Question: I am trying to find map direction between two location.
source location is device location.
destination location is database which I maintain.
Here is my code.
I am able to reach the screen where I choose transit mode bus ,train,subway
but I get result like No route found.
I am able to see "My Location " in From field
and latitude and longitude in to location
Here is my code for get direction.
'''
protected void getDirections() {
// TODO Auto-generated method stub
double dlongtd =result.get(0).getLongitude() ,dlattd=result.get(0).getLatitude();
Intent intent = new Intent(Intent.ACTION_VIEW,
Uri.parse("http://maps.google.com/maps?f=d&daddr="+dlongtd+","+dlattd));
intent.setComponent(new ComponentName("com.google.android.apps.maps",
"com.google.android.maps.MapsActivity"));
startActivity(intent);
}
'''
this the dialog box I get
and when I click any one of the transit I get no routs found toast

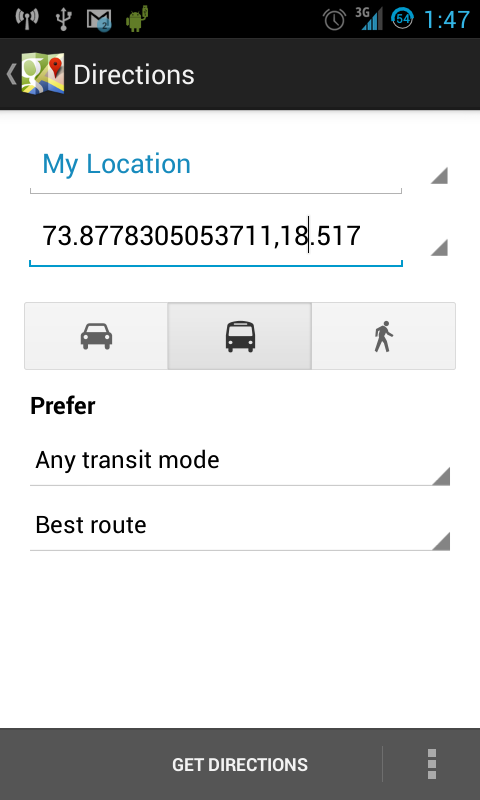
Answer: One Mistake which I did above is
I was passing longitude instead of latitude and vice versa.Everything works fine now
updated code:
'''
protected void getDirections() {
// TODO Auto-generated method stub
double dlongtd =result.get(0).getLongitude() ,dlattd=result.get(0).getLatitude();
Intent intent = new Intent(Intent.ACTION_VIEW,
Uri.parse("http://maps.google.com/maps?f=d&daddr="+dlattd+","+dlongtd));
intent.setComponent(new ComponentName("com.google.android.apps.maps",
"com.google.android.maps.MapsActivity"));
startActivity(intent);
}
'''